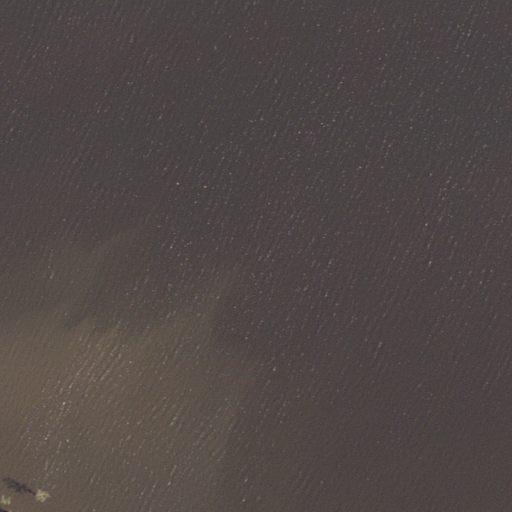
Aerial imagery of beach in North Carolina named Batemans Beach containing only open water